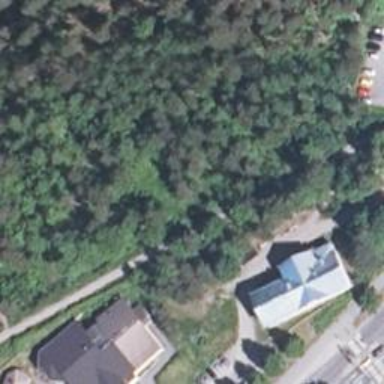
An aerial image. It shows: Path.